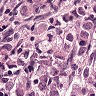
Metastatic tissue present: yes